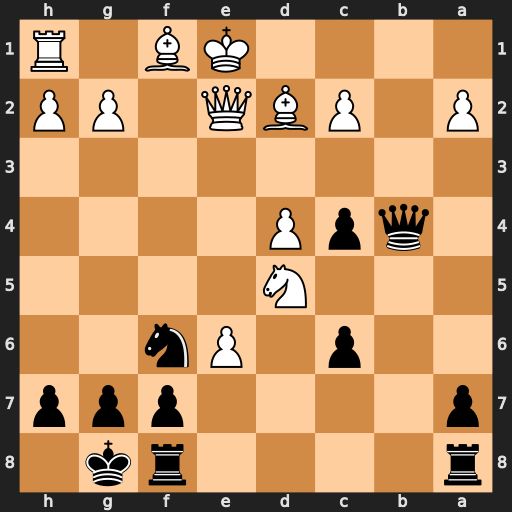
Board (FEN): r4rk1/p4ppp/2p1Pn2/3N4/1qpP4/8/P1PBQ1PP/4KB1R
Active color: b
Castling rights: K
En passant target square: -
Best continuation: Qb1+ Qd1 Qxd1+